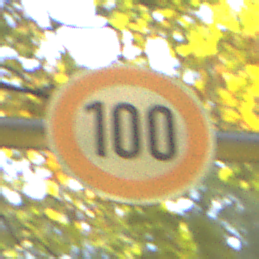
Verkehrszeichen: Geschwindigkeit100
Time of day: SunriseSunset
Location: Outdoor (Nature)
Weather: PartlyCloudy
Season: NotSpecified
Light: Natural